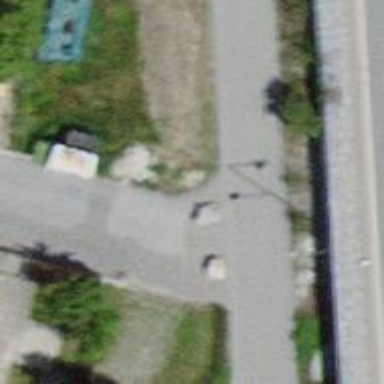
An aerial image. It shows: Block barrier.